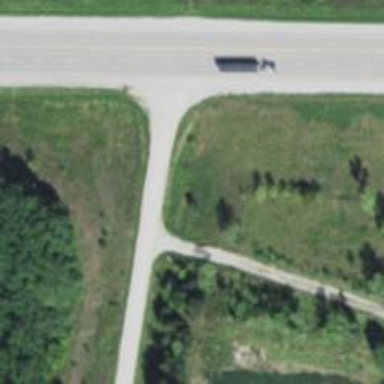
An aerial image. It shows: Service road.